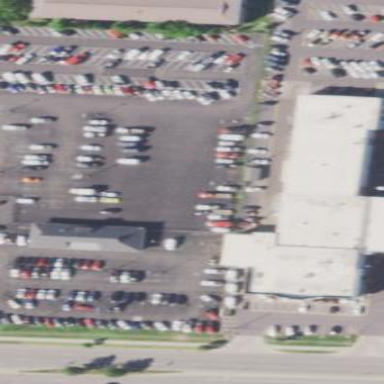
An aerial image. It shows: Commercial building housing car shop.